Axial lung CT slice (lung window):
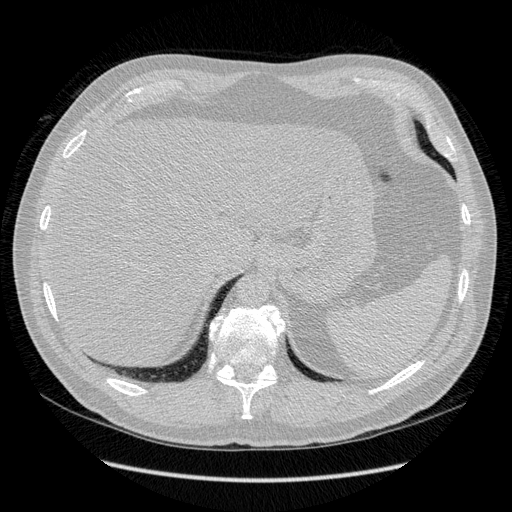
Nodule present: no